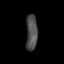
Tissue: prostate
Cell type: T cells
Senescence score: 0.7311
Nuclear area (px): 406
Mean DAPI intensity: 76.687